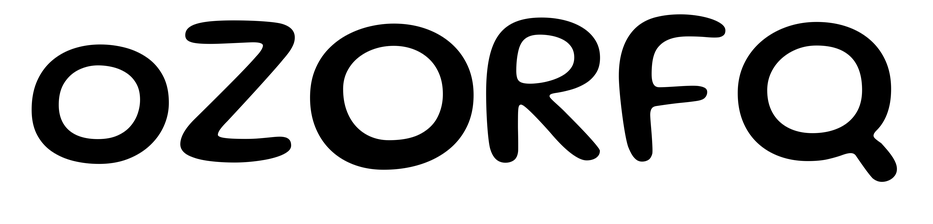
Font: Gluten_Regular